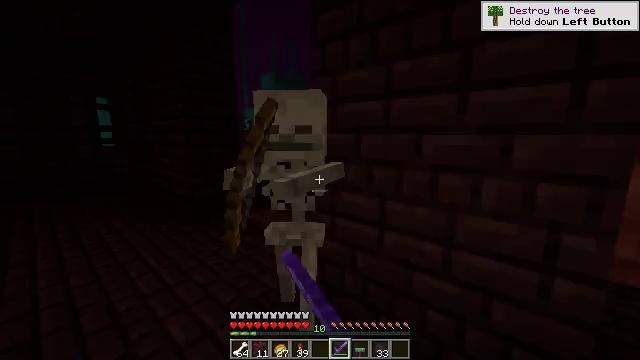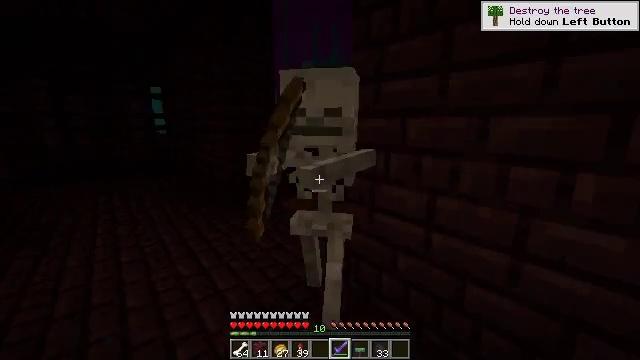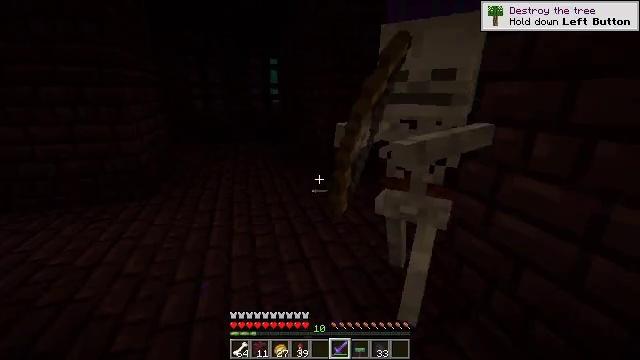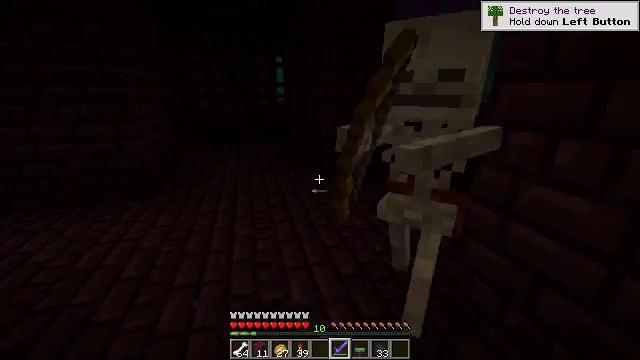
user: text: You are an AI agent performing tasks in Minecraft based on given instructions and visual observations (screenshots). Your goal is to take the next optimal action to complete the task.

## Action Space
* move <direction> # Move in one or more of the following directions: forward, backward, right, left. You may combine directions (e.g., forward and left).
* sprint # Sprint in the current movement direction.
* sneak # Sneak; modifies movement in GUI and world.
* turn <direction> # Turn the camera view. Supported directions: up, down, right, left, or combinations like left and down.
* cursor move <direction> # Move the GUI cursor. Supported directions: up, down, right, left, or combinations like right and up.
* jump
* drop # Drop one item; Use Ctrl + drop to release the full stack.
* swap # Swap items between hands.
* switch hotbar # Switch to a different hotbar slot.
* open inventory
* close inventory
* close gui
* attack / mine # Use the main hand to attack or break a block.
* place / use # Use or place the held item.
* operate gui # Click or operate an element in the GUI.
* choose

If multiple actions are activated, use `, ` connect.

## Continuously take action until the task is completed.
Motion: motion action
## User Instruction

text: Kill a skeleton.
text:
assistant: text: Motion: move forward, attack / mine
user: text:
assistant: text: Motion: move forward, turn left and down, attack / mine
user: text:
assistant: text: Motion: move forward, turn left
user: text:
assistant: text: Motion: no_op